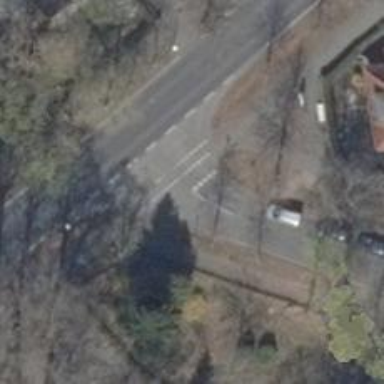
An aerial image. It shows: Road with "give way" sign.